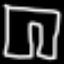
Label: pants